Question: I have installed 'DYMO_Label_v.8_SDK_Installer.exe' and the default v8.x label printing software. The code runs fine on my machine, but when I publish it to an iis server it gives me this message:
'''
<Error>
<Message>An error has occurred.</Message>
<ExceptionMessage>Printer '\pcname\DYMO' is not found</ExceptionMessage>
<ExceptionType>System.InvalidOperationException</ExceptionType>
<StackTrace> at System.Web.Http.ApiController.<InvokeActionWithExceptionFilters>d__1.MoveNext()
--- End of stack trace from previous location where exception was thrown ---
at System.Runtime.CompilerServices.TaskAwaiter.ThrowForNonSuccess(Task task)
at System.Runtime.CompilerServices.TaskAwaiter.HandleNonSuccessAndDebuggerNotification(Task task)
at System.Web.Http.Dispatcher.HttpControllerDispatcher.<SendAsync>d__0.MoveNext()
</StackTrace>
</Error>
'''
And the strange thing is that I have added the '\pcname\DYMO' and can print to it. When I browse to \pcname it shows me this shared 'dymo' printer.
Everything works when I run my code locally, but when it is deployed with the same settings in the web.config it cannot find the printer?
'''
StringBuilder sb = new StringBuilder
var label = DYMO.Label.Framework.Label.Open(System.Web.HttpContext.Current.Server.MapPath(@"~/Content/thelabel.label")); // mvc webapplication
label.SetObjectText("Address", sb.ToString());
label.Print(ConfigurationManager.AppSettings.Get("printername"));
// printername = \pcname\dymo
'''
Now I have read something about 32 and 64 bit versions of the sdk, but that would give me a different error right? local testing is also on a x64 machine. No iis, but iisexpress or developmentserver I think. And the sdk that I have downloaded is the latest I think, which should work for both x86 and x64 machines according to the dymo blog.
This code does not list any printer. But the dymo software can print (from the same pc). the labelprinter is listed when I look at the printers in the windows controlpanel.
'''
StringBuilder sbPrinters = new StringBuilder();
DYMO.Label.Framework.Printers p = new DYMO.Label.Framework.Printers();
foreach(var printer in p.ToList())
{
sbPrinters.AppendLine(printer.Name);
sbPrinters.AppendLine(printer.ModelName);
sbPrinters.AppendLine(printer.IsConnected.ToString());
sbPrinters.AppendLine(printer.IsLocal.ToString());
sbPrinters.AppendLine("-==========-");
}
return sbPrinters.ToString(); // empty...
'''
just tested it at win2003 on .net 4 instead of 4.5 and it does not list any printers.
So both 2003 and 2012 do not work. Windows 8.1 does work. Same code, same network shared printer. The dymo label v8 software can print from 2003, 2012, 8.1. so the printer is installed properly. I also tried impersonation in the web.config on 2003 to run as administrator. But that did not work.
When I ran this command in the screenshot below and copy pasted the printer name into the web.config file it still cannot locate the installed printer.

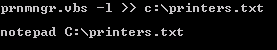
Answer: Took me a while, but the problem is IIS. (Tested in iis6 with .net 4 on win2k3 and iis8 on .net 4.5 on win2012)
<URL>
long story short: I used the katana project; owin for .net to host a rest service.